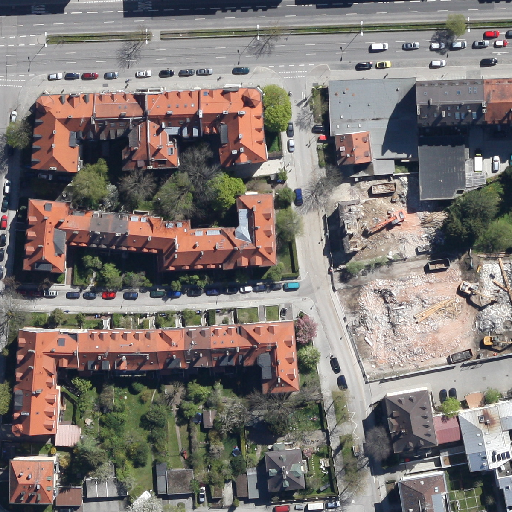
Referring expression: paved road